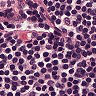
Metastatic tissue present: no